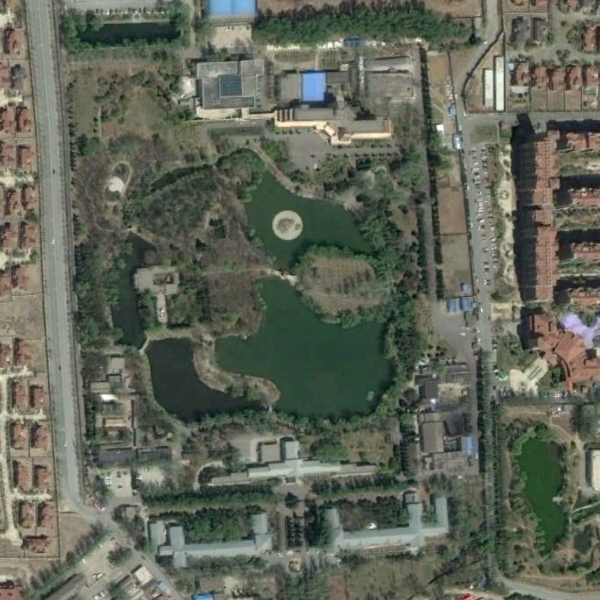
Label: Resort